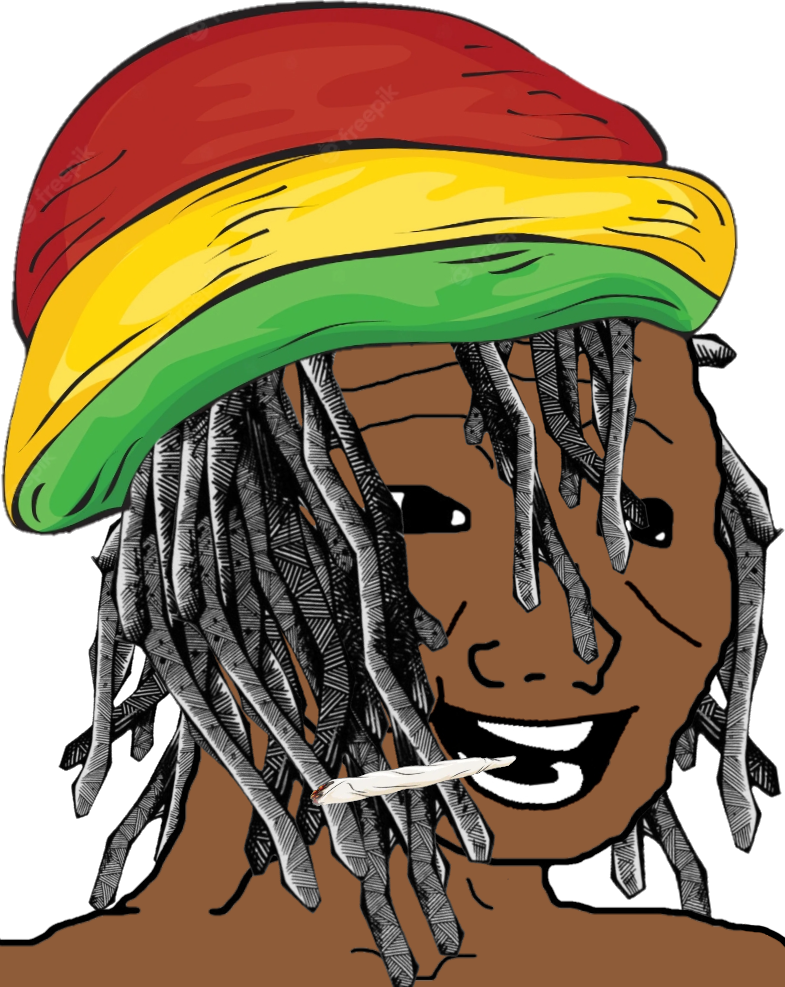
Label: 5_Blackjak